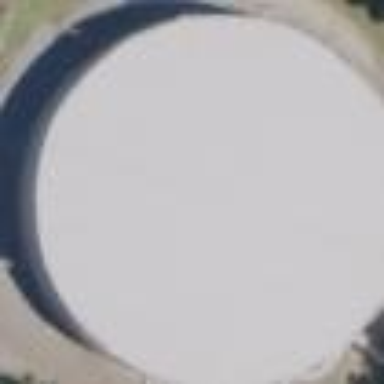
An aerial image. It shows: Storage tank that is man-made.